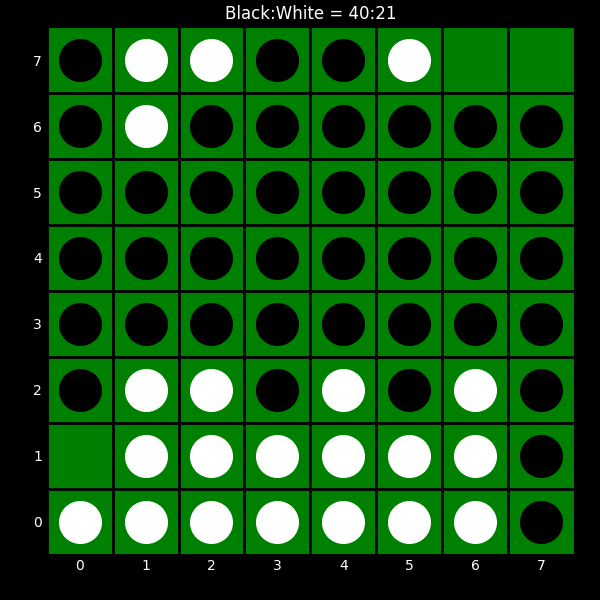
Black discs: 40
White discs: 21